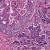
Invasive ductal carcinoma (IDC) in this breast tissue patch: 1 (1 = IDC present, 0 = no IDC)